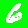
Digit: 6